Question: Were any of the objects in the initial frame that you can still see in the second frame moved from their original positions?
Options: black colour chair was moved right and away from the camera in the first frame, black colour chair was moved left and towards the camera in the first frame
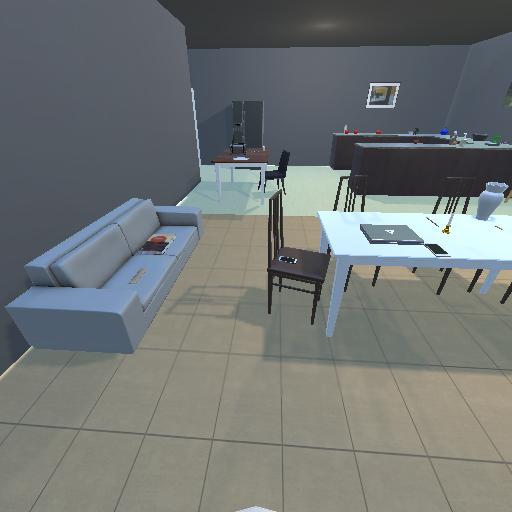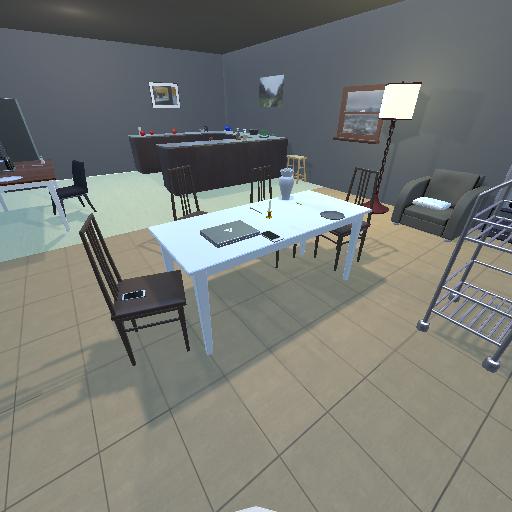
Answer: black colour chair was moved right and away from the camera in the first frame